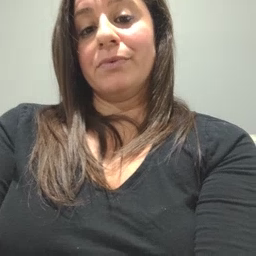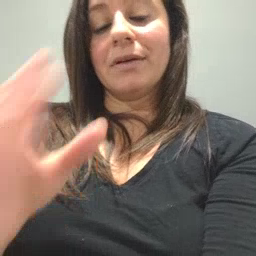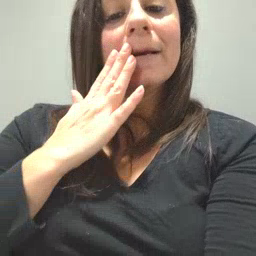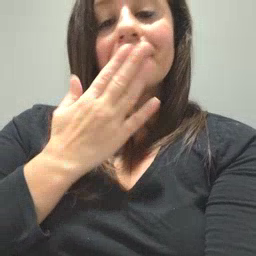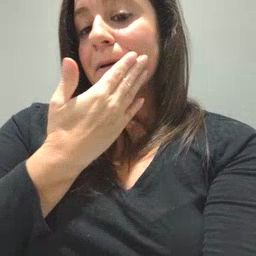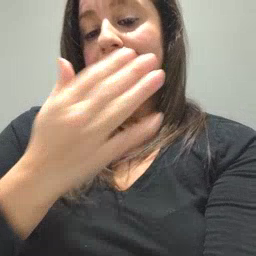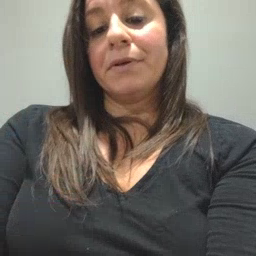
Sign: napkin